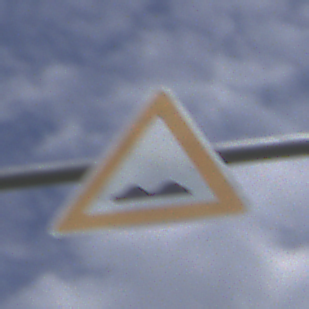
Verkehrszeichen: UnebeneFahrbahn
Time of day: Midday
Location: Outdoor (Nature)
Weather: PartlyCloudy
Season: NotSpecified
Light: Natural